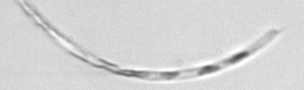
Label: Guinardia_striata